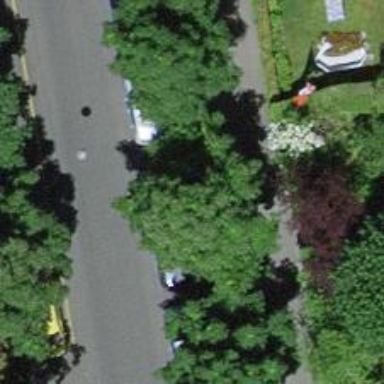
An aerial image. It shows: Avenue of trees.